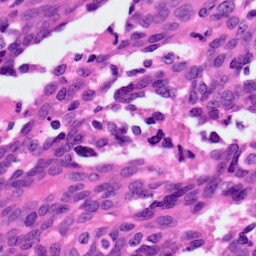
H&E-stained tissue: Ovarian